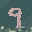
Label: 9